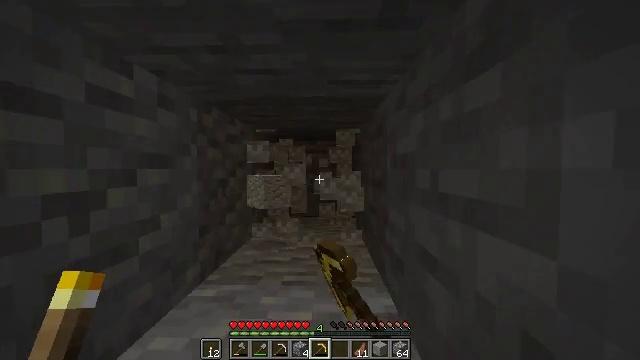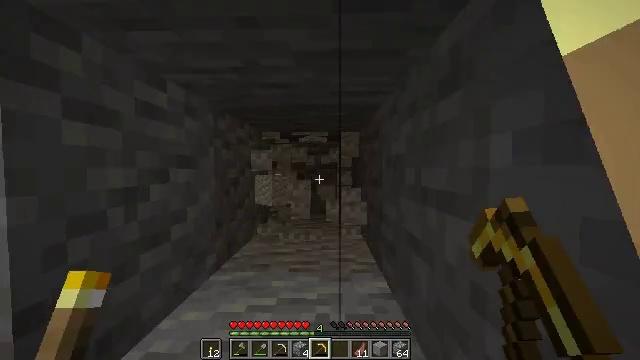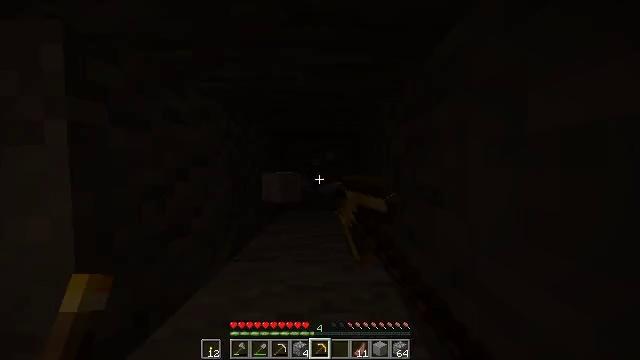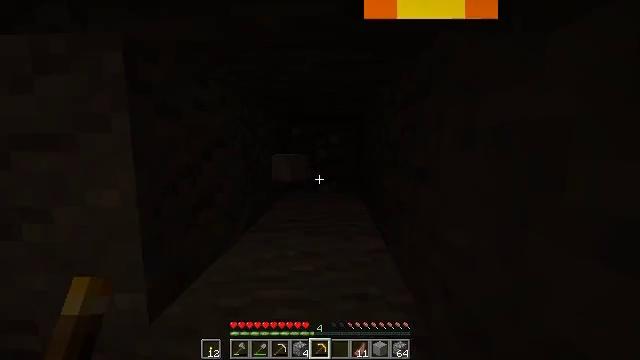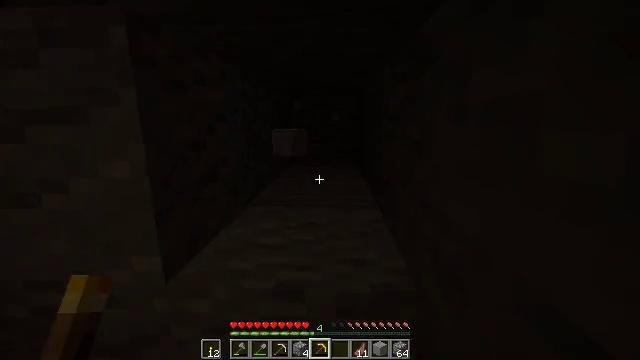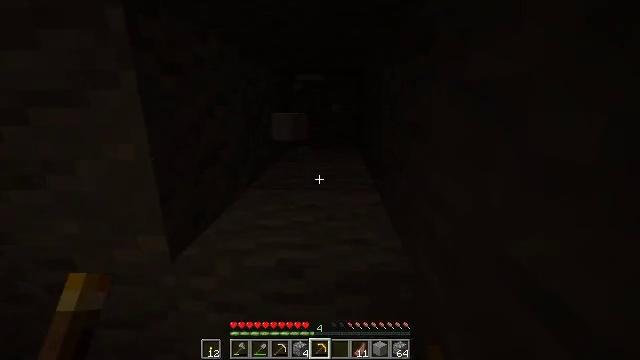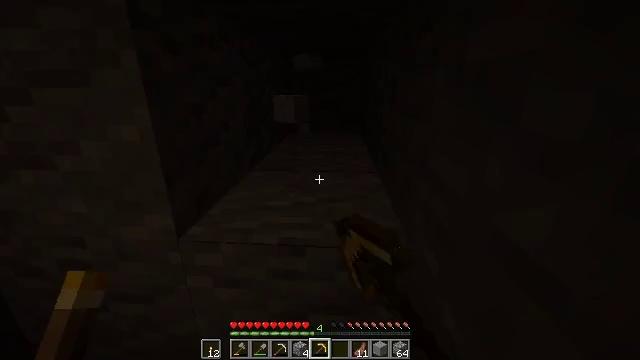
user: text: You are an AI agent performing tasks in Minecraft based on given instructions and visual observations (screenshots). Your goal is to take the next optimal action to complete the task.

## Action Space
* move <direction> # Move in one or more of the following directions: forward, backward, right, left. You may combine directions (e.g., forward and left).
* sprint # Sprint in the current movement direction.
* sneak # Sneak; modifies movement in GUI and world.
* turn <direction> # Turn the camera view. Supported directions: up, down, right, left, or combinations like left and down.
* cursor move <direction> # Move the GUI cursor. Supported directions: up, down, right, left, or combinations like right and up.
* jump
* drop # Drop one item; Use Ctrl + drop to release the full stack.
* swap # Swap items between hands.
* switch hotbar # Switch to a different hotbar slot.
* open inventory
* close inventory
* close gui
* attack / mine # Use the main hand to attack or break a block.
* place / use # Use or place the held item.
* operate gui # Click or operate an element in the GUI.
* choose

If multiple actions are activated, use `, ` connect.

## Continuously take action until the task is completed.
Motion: motion action
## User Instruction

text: Gather the wall torch from the wall.
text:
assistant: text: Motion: move back, attack / mine
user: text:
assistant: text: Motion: move back, attack / mine
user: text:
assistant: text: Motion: turn down, attack / mine
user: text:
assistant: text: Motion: turn down, attack / mine
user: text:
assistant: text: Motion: turn down, attack / mine
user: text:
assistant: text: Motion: turn down, attack / mine
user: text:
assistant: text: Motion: attack / mine